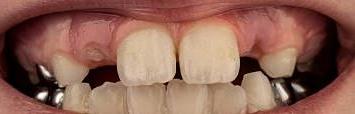
Condition: hypodontia